Interaction volume radius: 5 \u00c5
Interaction volume height: 25 \u00c5
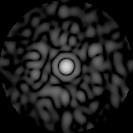
Disorder parameter: 0.8409